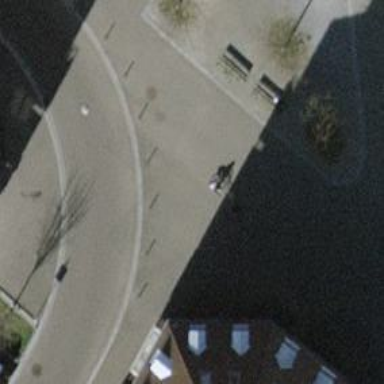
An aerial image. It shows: Bollard.